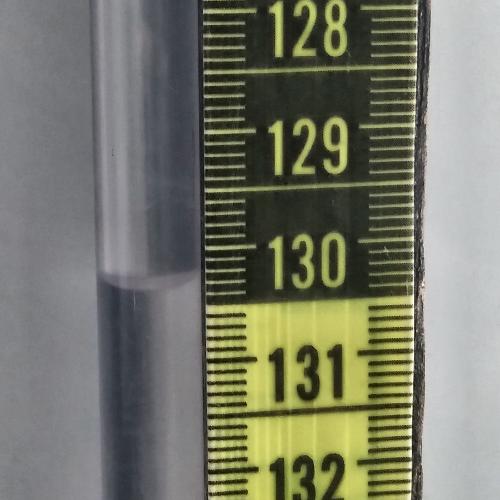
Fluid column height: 130.3 cm